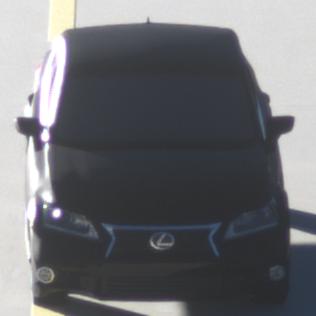
Make: Lexus
Model: GS 250
Detailed model: GS (L10)
Model produced from: 2012/06
Model produced until: 2013/12
Doors: 4
Color: black
Road condition: dry road
Daytime: sunrise or sunset
Contrast: high contrast